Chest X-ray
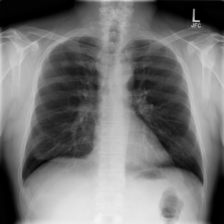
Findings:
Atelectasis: negative
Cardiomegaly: negative
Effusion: negative
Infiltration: negative
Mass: negative
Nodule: negative
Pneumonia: negative
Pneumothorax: negative
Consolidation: negative
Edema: negative
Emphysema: negative
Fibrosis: negative
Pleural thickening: negative
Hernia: negative